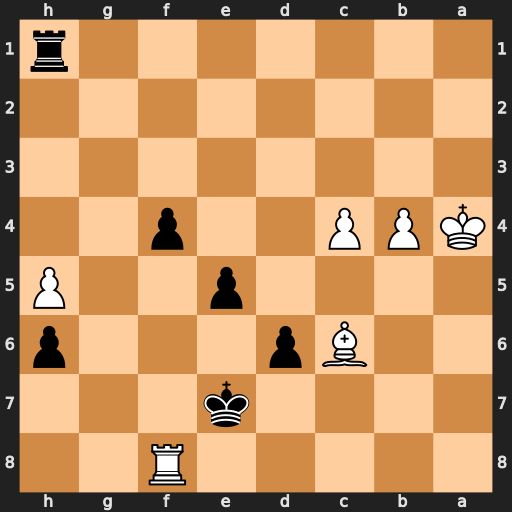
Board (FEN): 5R2/4k3/2Bp3p/4p2P/KPP2p2/8/8/7r
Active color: b
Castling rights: -
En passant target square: -
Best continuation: Ra1+ Kb5 Kxf8